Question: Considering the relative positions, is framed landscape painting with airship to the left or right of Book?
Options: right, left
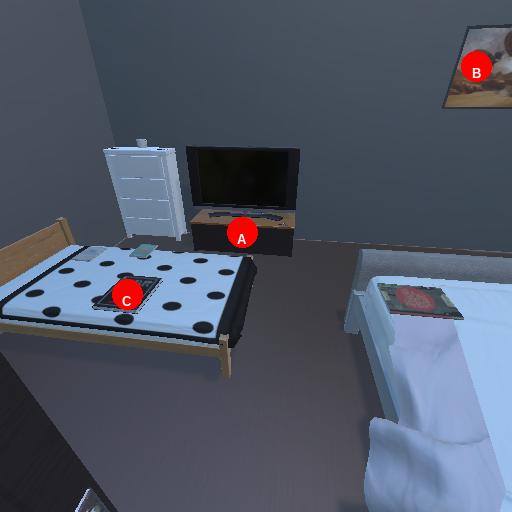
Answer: right